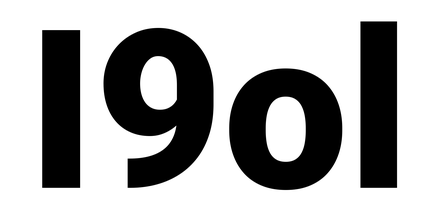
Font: Roboto_Black